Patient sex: M
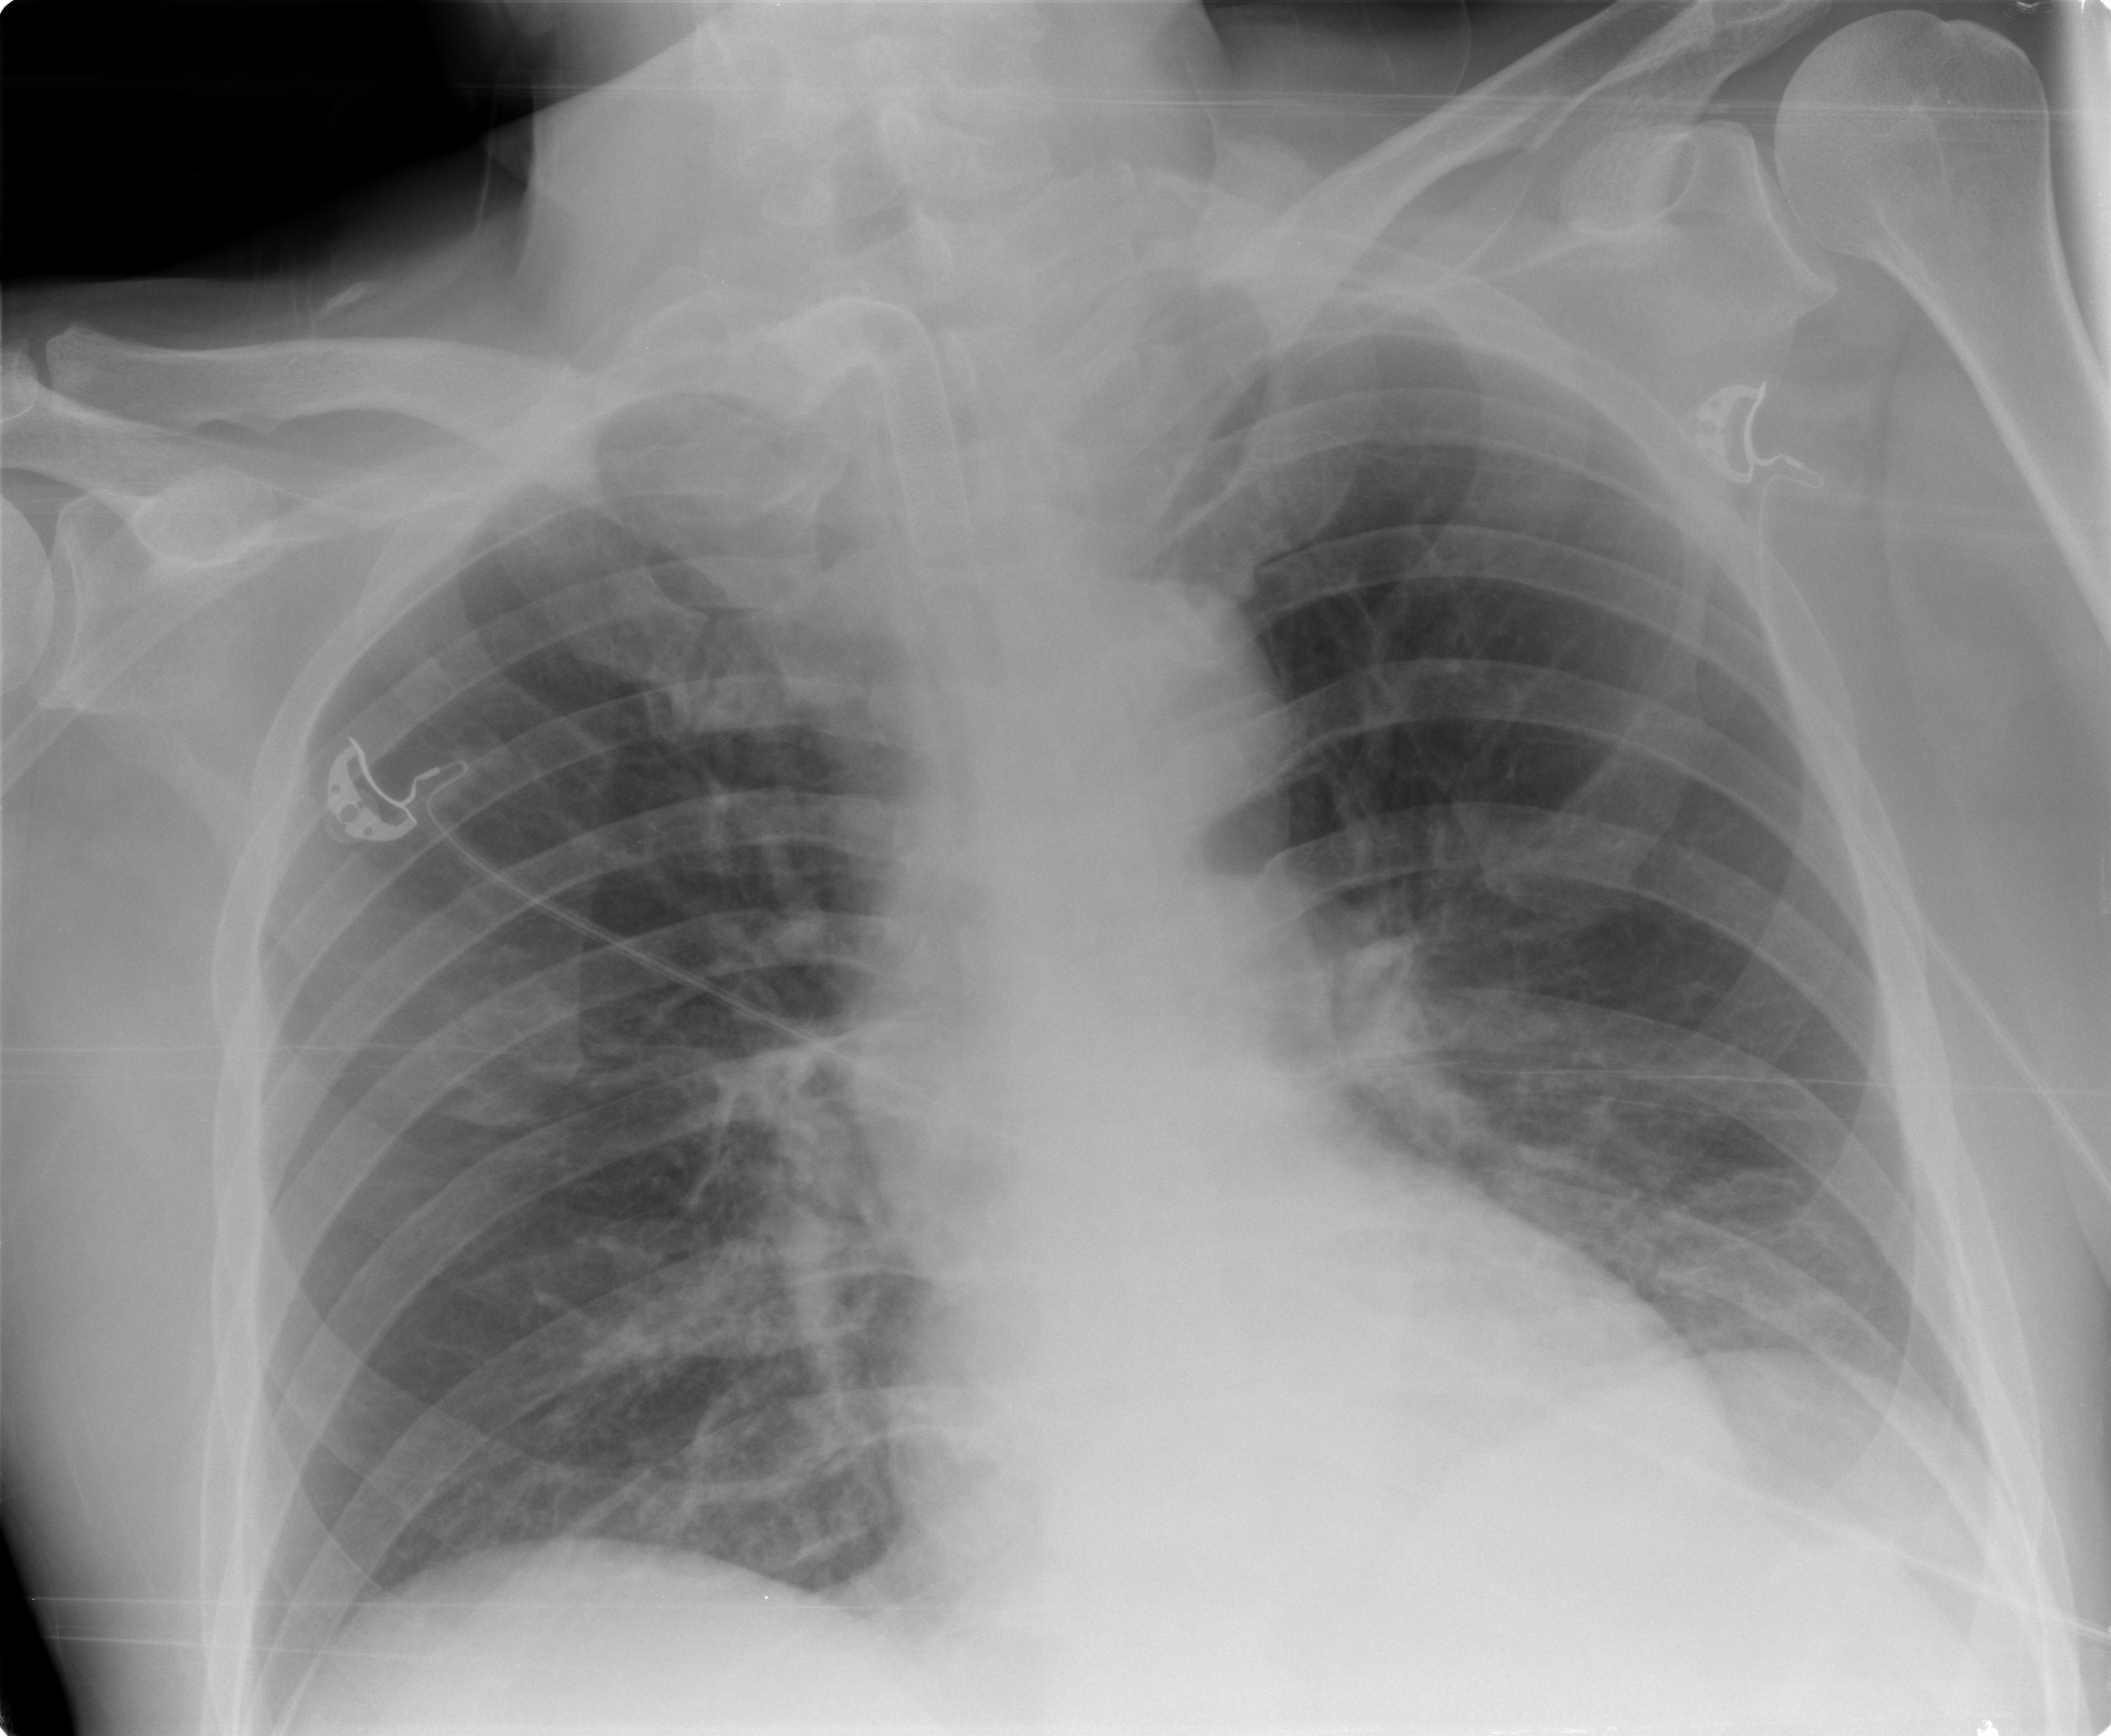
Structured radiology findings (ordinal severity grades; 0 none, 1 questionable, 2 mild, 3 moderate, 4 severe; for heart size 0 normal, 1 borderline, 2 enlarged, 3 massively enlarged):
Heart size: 0
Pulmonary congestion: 0
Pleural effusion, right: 0
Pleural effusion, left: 0
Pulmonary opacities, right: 0
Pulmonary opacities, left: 2
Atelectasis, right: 2
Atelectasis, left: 2